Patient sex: M
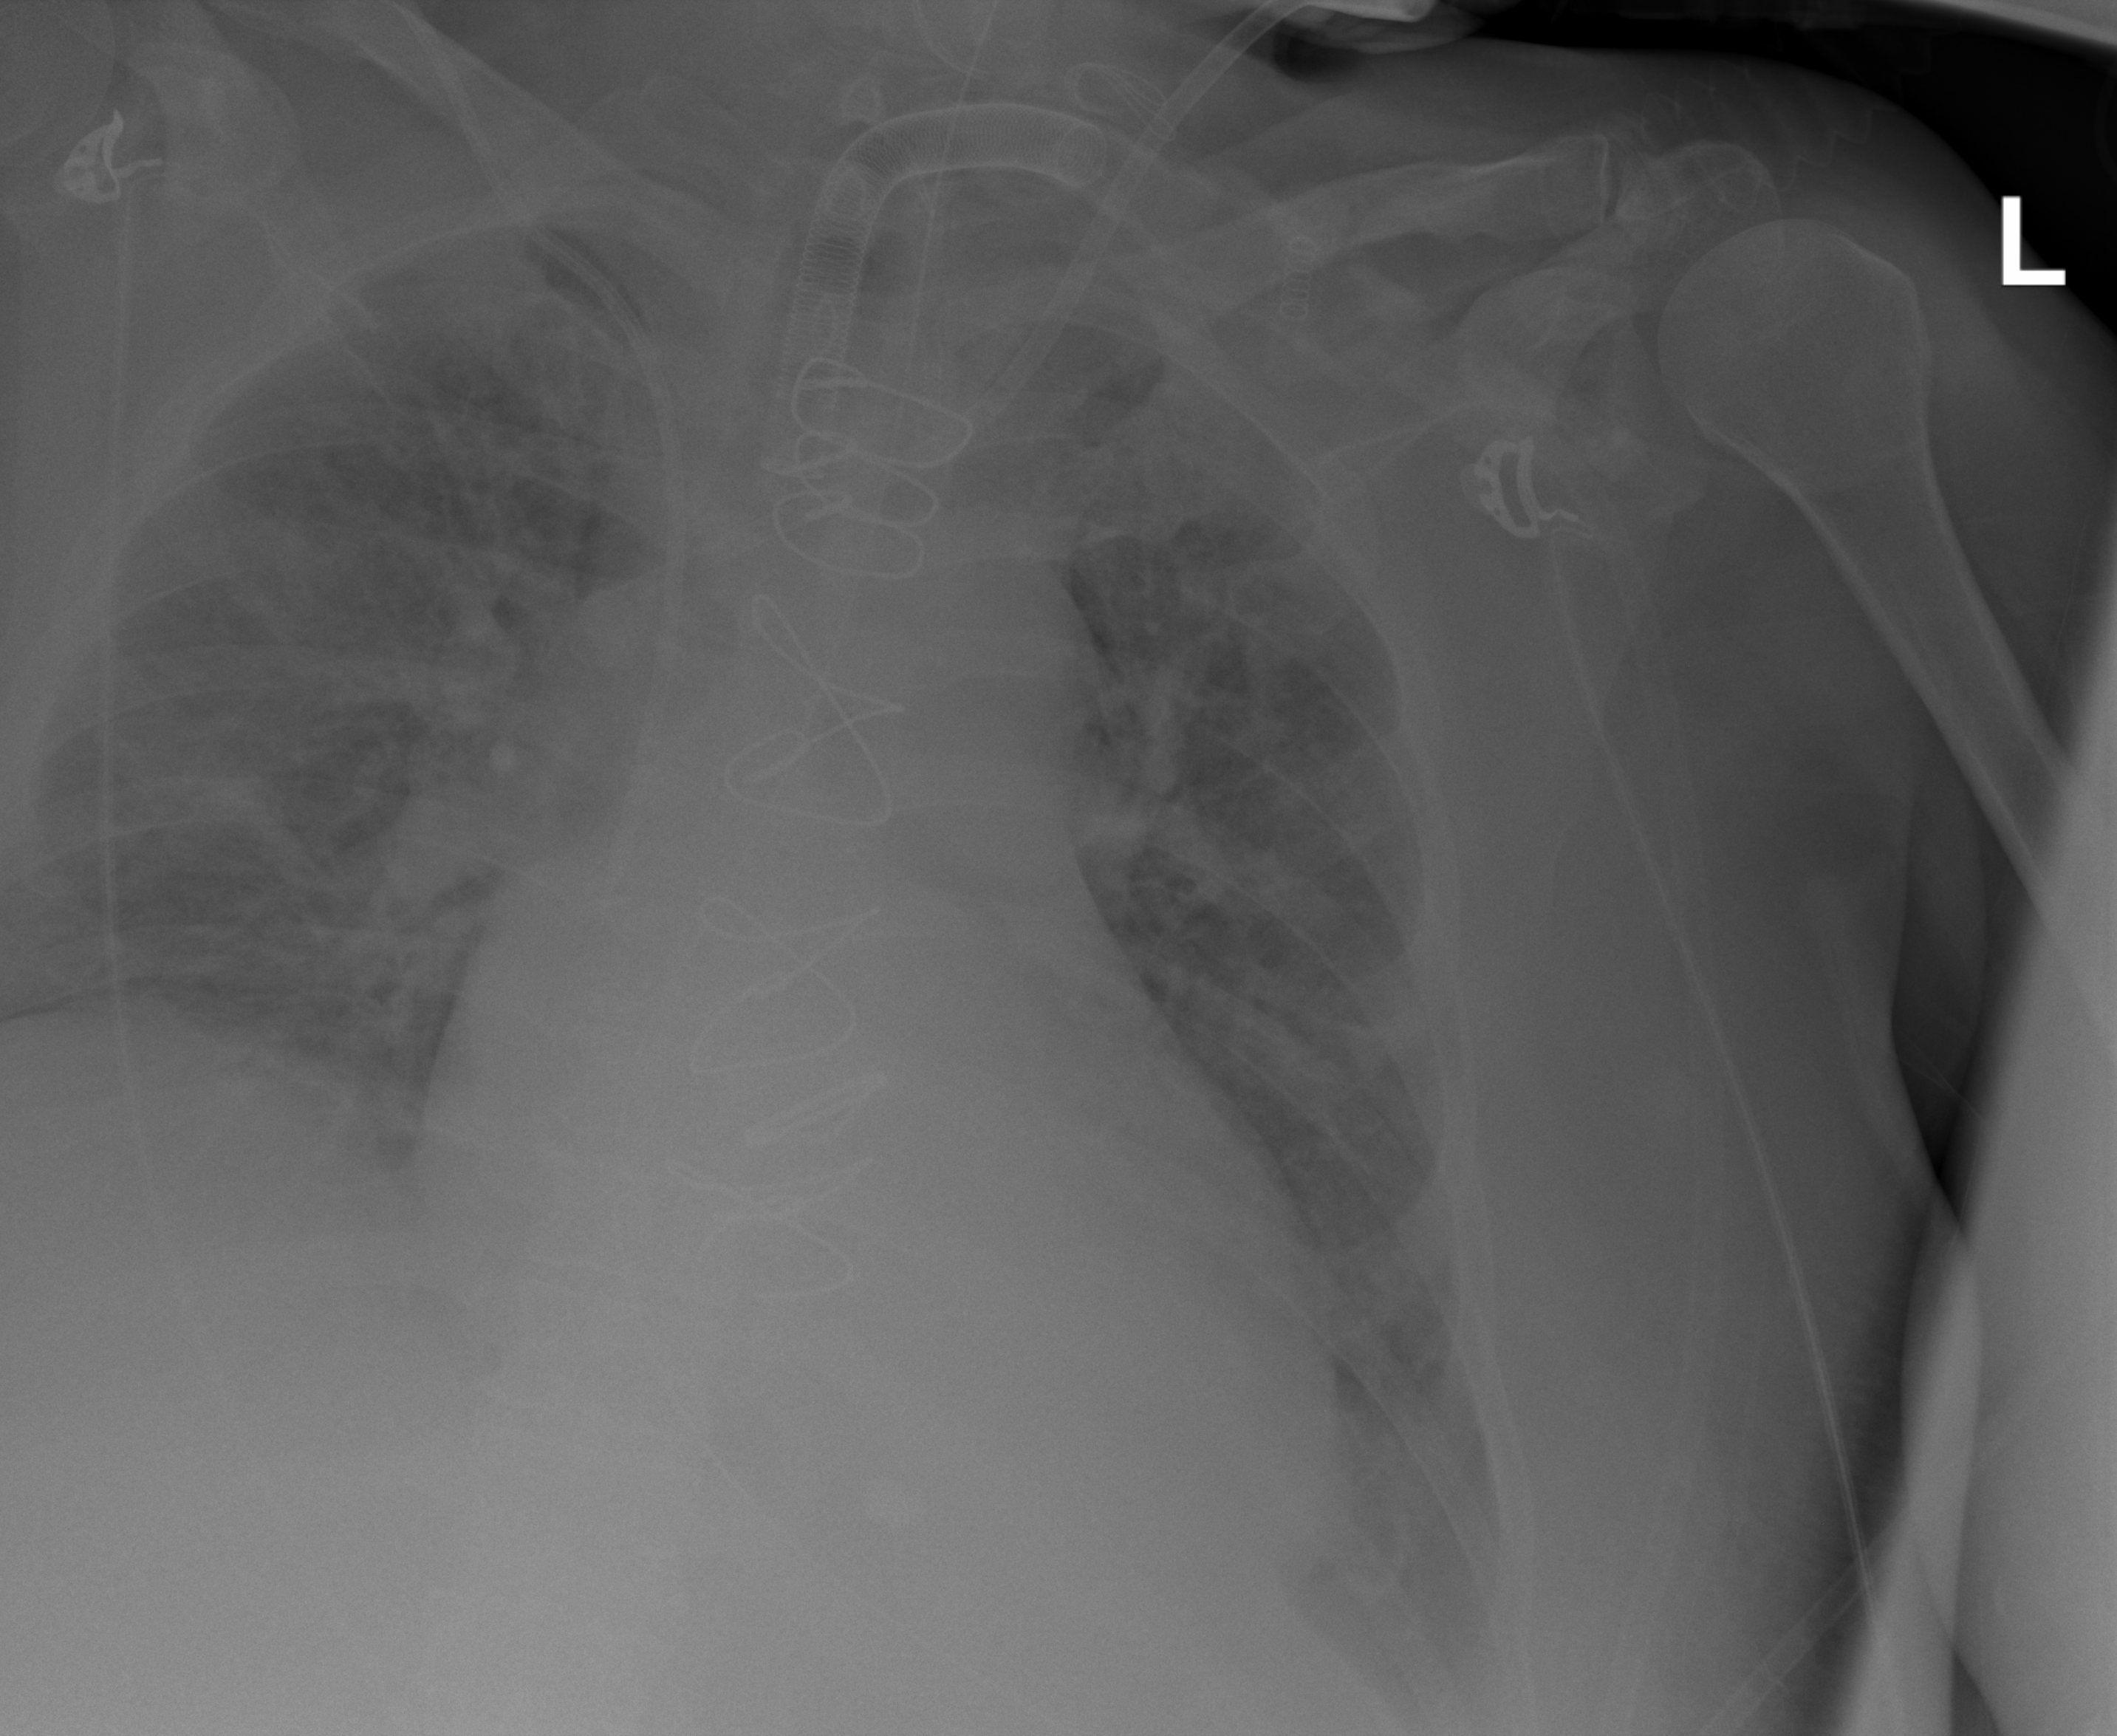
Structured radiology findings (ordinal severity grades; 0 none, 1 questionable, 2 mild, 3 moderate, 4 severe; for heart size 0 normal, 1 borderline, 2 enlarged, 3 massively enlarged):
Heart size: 1
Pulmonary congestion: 3
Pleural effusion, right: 0
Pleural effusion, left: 2
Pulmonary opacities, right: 2
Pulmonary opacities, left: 2
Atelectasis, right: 2
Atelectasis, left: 2